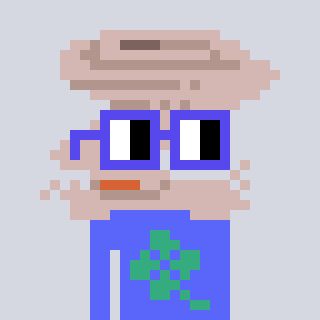
a pixel art character with square blue glasses, a tornado-shaped head and a purple-colored body on a cool background